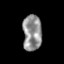
Tissue: skin
Cell type: Epithelial cells
Senescence score: 0.2649
Nuclear area (px): 667
Mean DAPI intensity: 145.93